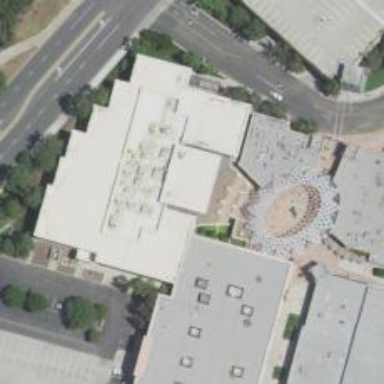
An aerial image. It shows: Cinema.